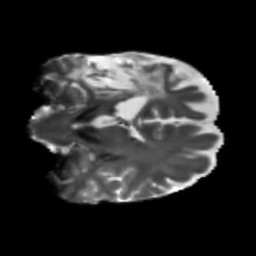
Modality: T2w
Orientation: coronal
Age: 56
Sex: female
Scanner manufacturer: siemens
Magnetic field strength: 3 T
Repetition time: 5.47 s
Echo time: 0.0854 s